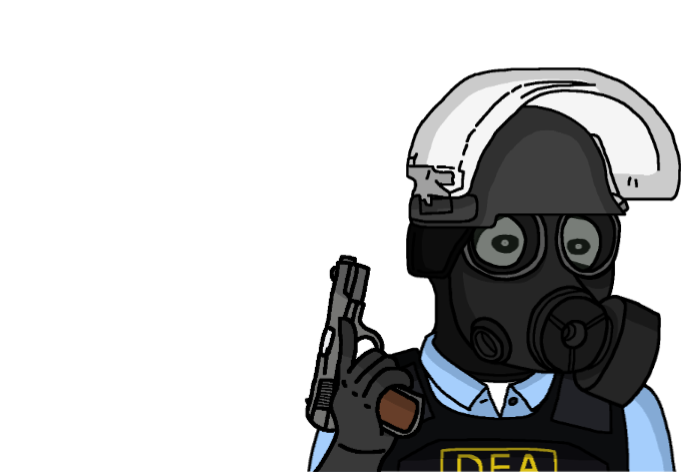
Label: 5_Oomer